Interaction volume radius: 5 \u00c5
Interaction volume height: 10 \u00c5
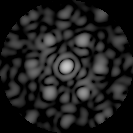
Disorder parameter: 0.6261